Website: macys
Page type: billing-address
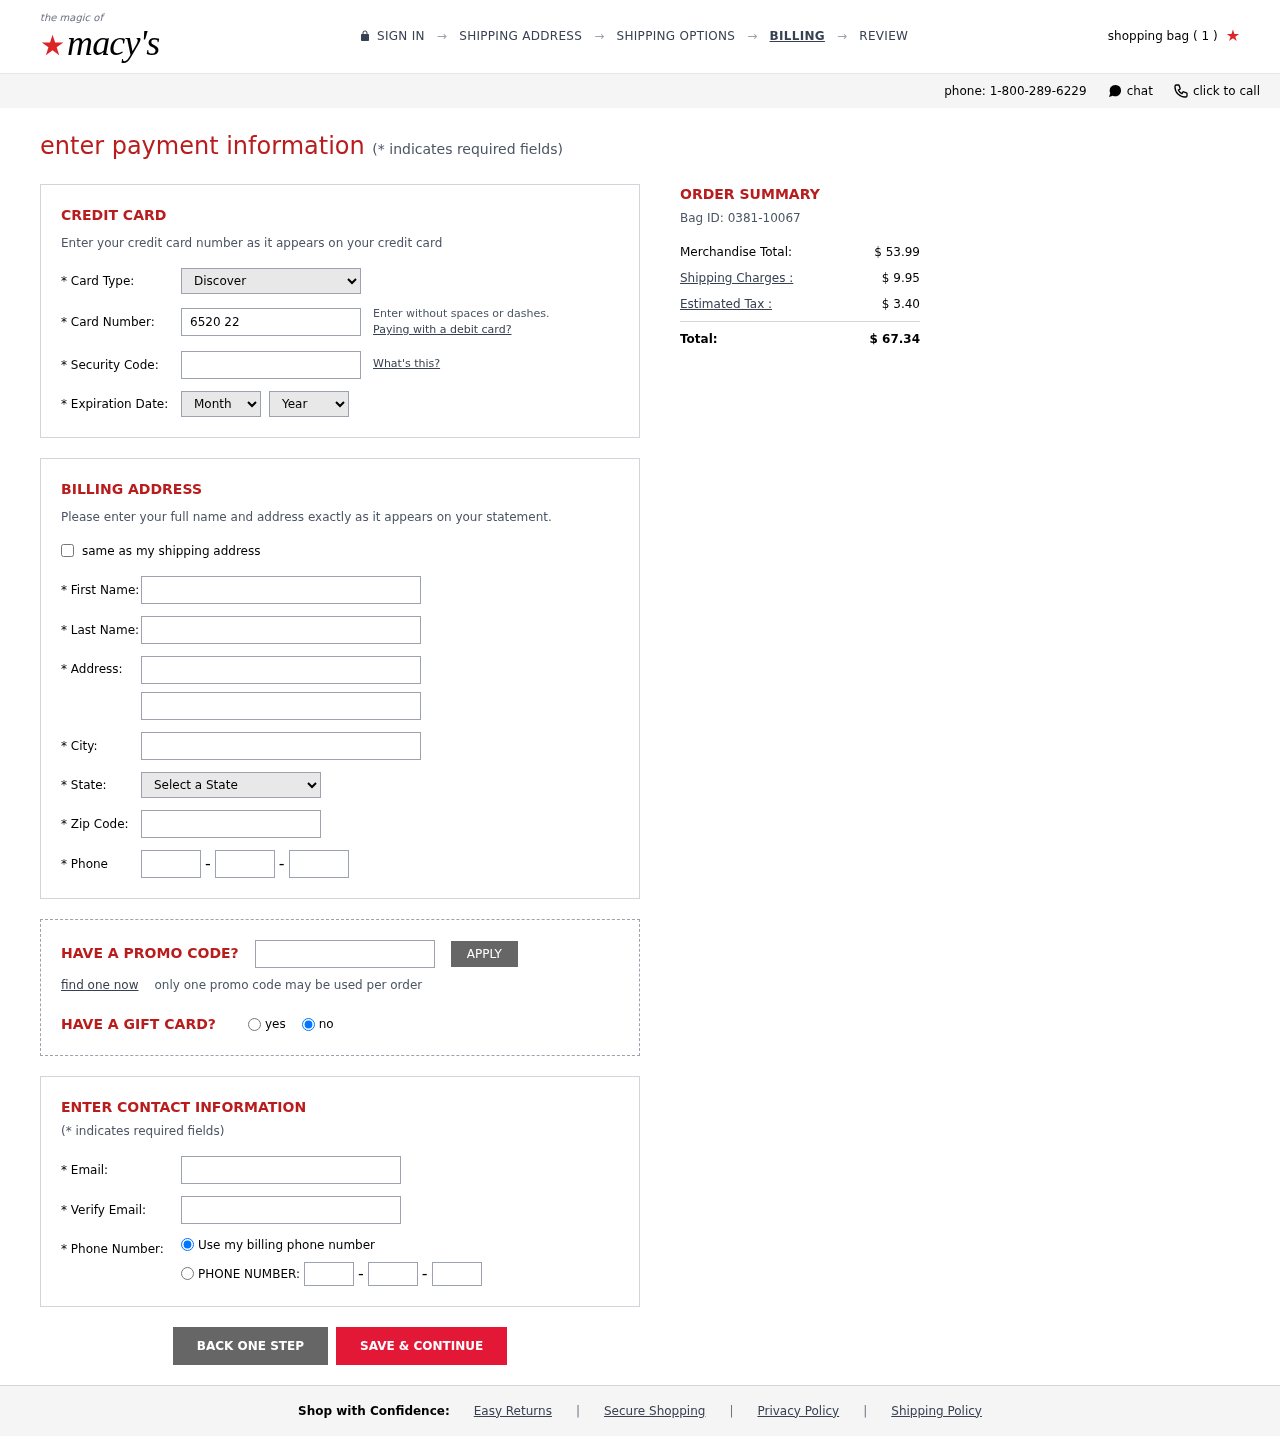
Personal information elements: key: PII_CARD_CVV
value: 201
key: PII_CARD_EXPIRY_MONTH
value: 09
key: PII_CARD_EXPIRY_YEAR
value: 30
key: PII_CARD_NUMBER
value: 6520 2220 9997 5979
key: PII_CARD_TYPE
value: Discover
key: PII_CITY
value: Mitchellstad
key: PII_EMAIL
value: jasonarmstrong@hotmail.com
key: PII_FIRSTNAME
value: Jason
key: PII_LASTNAME
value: Armstrong
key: PII_PHONE_AREA
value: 595
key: PII_PHONE_PREFIX
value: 530
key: PII_PHONE_SUFFIX
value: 0111
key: PII_POSTCODE
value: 84295
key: PII_STATE_ABBR
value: PR
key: PII_STREET
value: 591 Laura Drive
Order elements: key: ORDER_NUM_ITEMS
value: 1
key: ORDER_ID
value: Bag ID: 0381-10067
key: ORDER_SUBTOTAL
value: $ 53.99
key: ORDER_SHIPPING_COST
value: $ 9.95
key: ORDER_TAX
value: $ 3.40
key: ORDER_TOTAL
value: $ 67.34